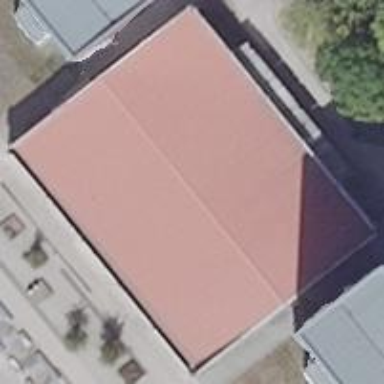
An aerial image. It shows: Building with flat roof painted red.